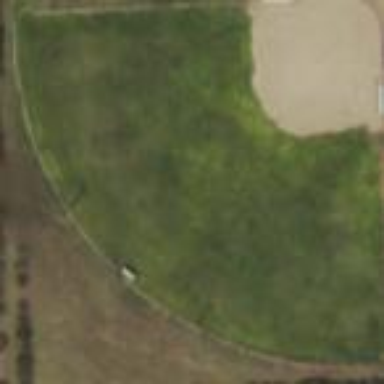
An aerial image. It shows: Baseball pitch for leisure land.